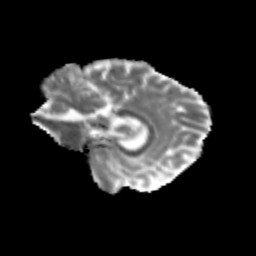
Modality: MD
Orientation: sagittal
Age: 26
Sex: female
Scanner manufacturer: siemens
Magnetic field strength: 3 T
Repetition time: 3.5 s
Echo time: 0.125 s